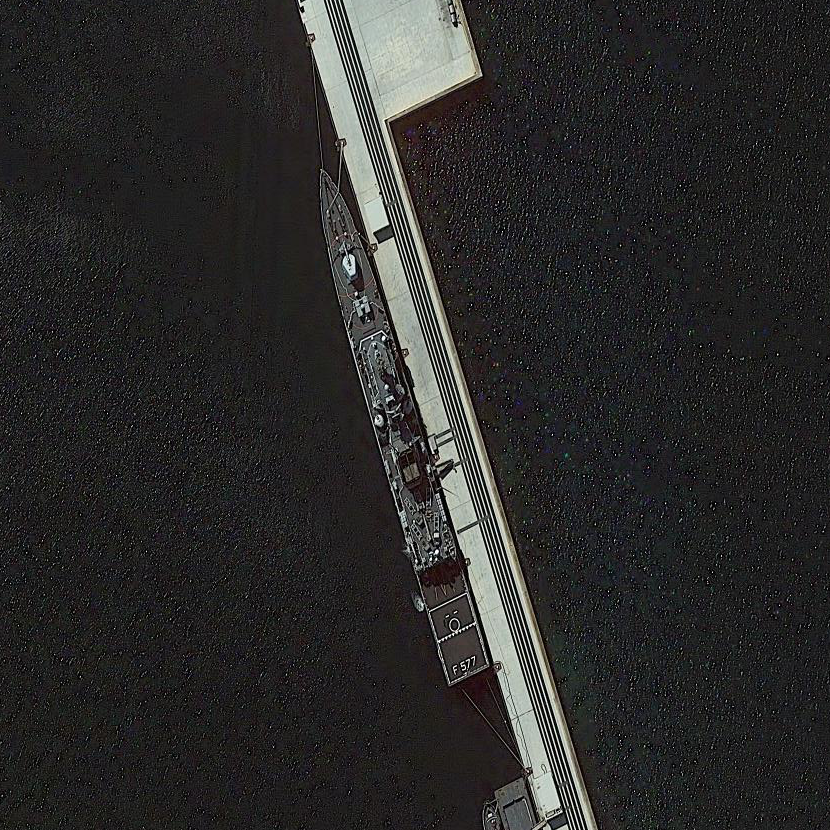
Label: cruiser